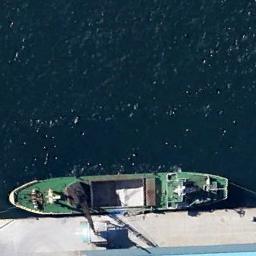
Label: ship